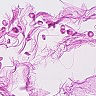
Metastatic tissue present: no